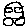
Label: car